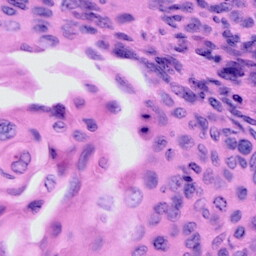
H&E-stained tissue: Cervix